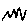
Label: zigzag